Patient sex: M
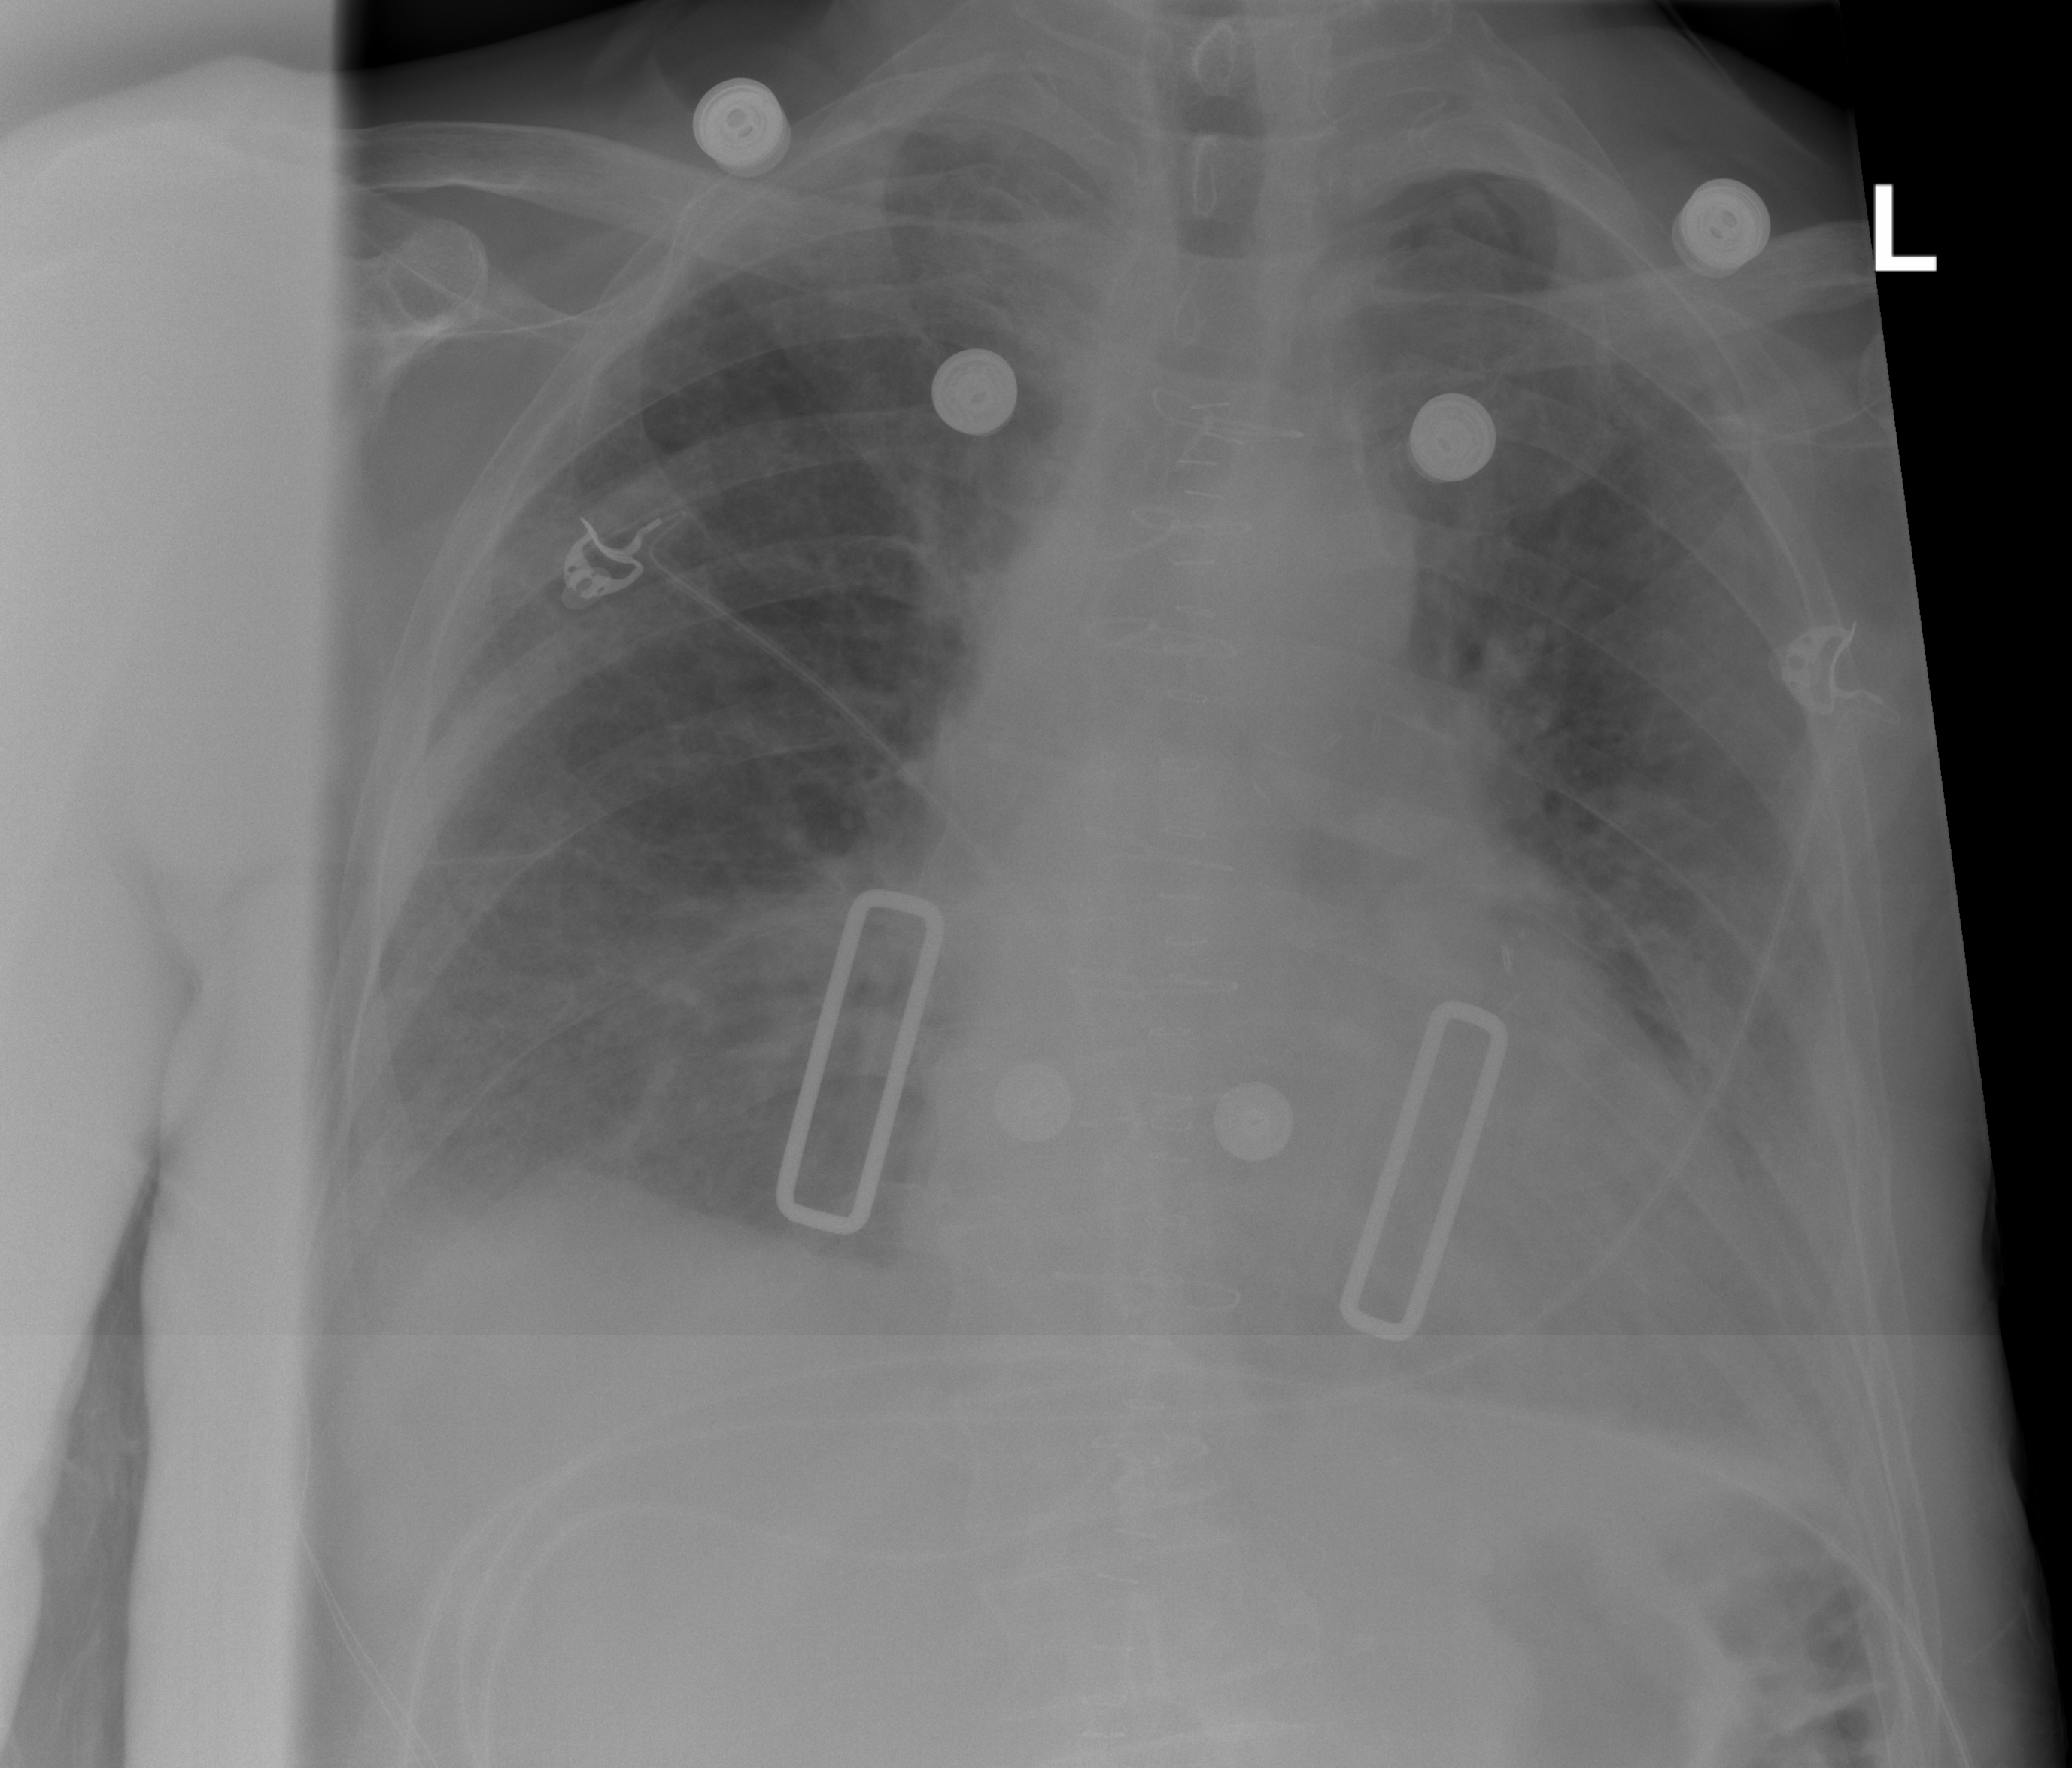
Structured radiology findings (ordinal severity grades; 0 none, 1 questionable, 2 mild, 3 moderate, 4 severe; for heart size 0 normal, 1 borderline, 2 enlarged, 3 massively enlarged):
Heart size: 0
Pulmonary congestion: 2
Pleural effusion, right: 2
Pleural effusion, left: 2
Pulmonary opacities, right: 1
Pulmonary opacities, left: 0
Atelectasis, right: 2
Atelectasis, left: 0